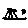
Label: sun